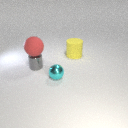
small gray metal cylinder below large red rubber sphere